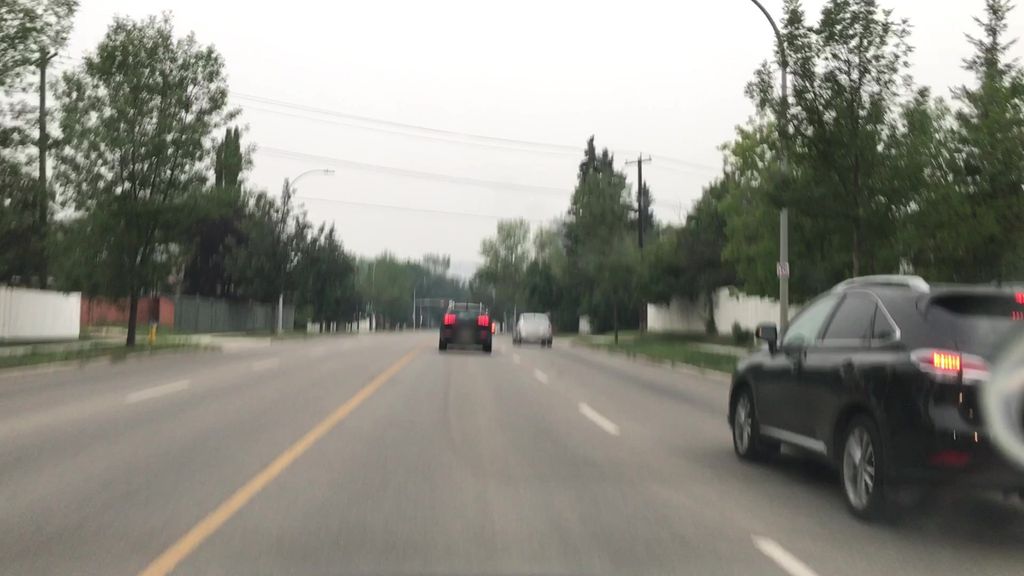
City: edmonton